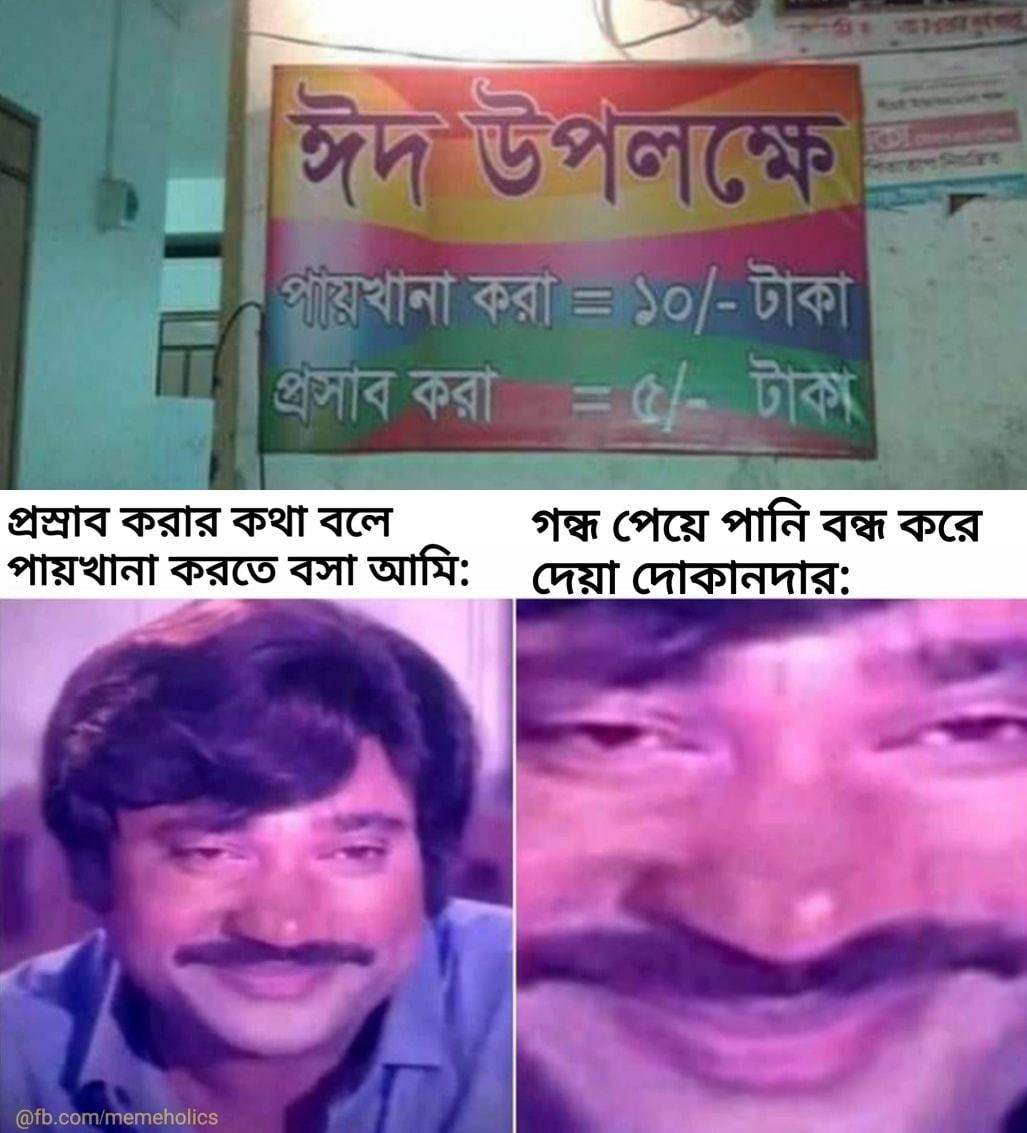
Caption: ঈদ উপলক্ষে   পায়খানা করা  = ১০/- টাকা     প্রসাব করা   = ৫/- টাকা    প্রস্রাব করার কথা বলে পায়খানা করতে বসা আমি :     গন্ধ পেয়ে পানি বন্ধ করে দেয়া দোকানদার :
Label: non-hate